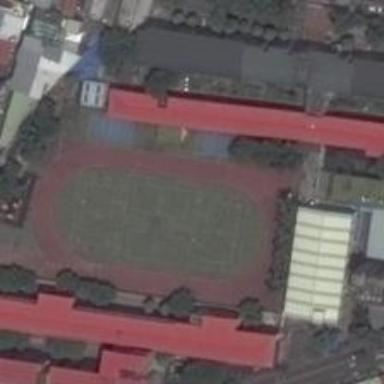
You can see many red houses on both sides of the playground .